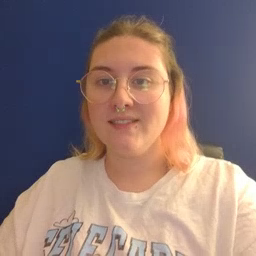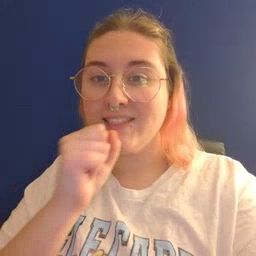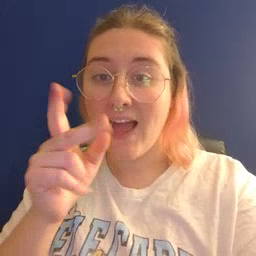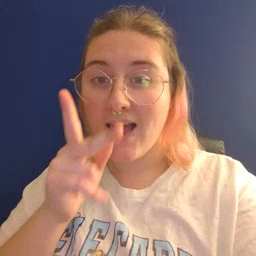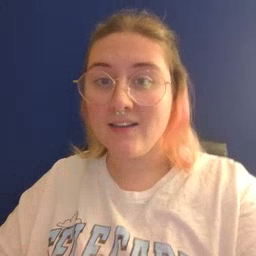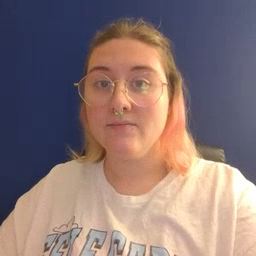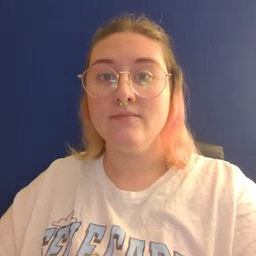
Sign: snack